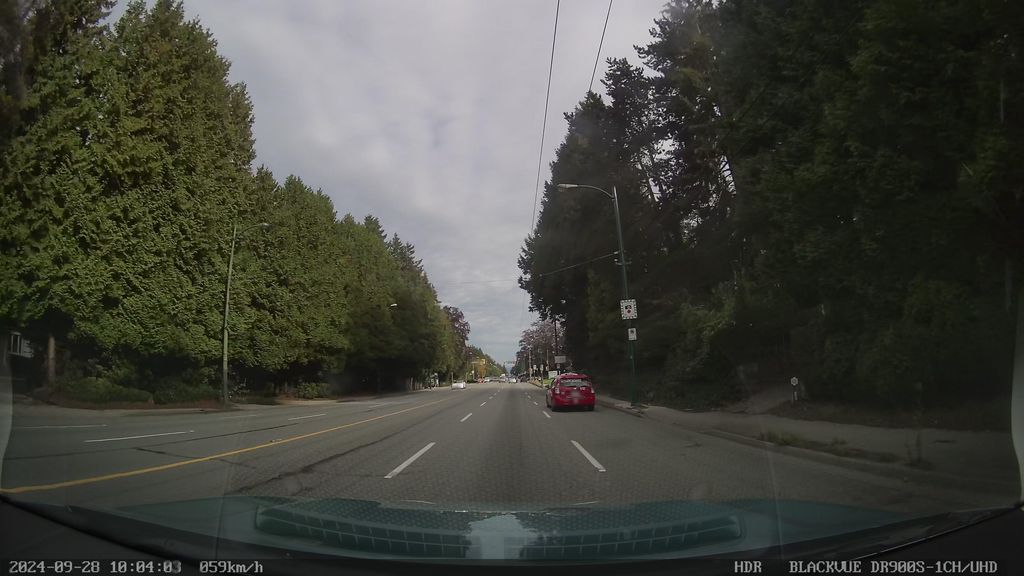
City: vancouver